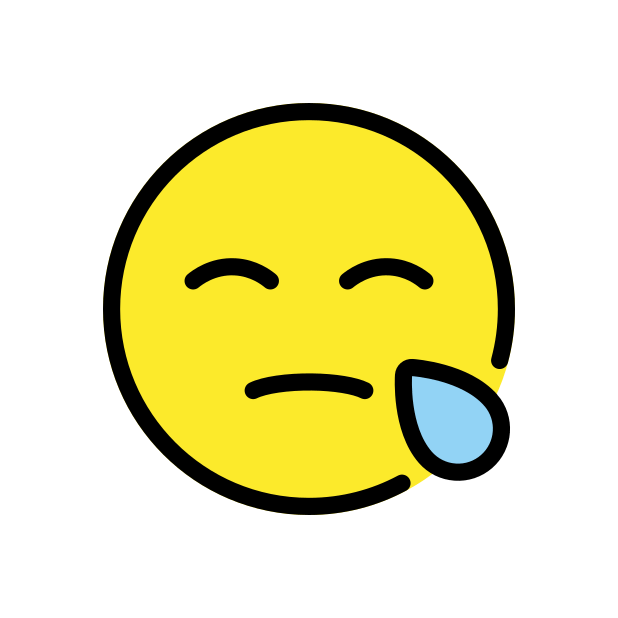
Emoji: 😪
Name: sleepy face
Unicode: 0x1f62a